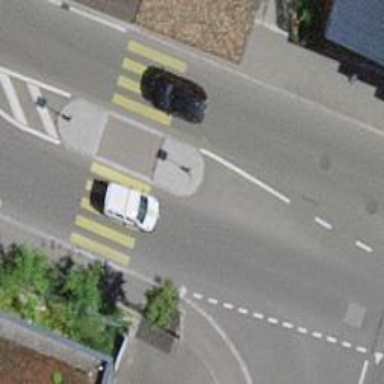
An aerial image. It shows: Uncontrolled zebra crossing with central island.